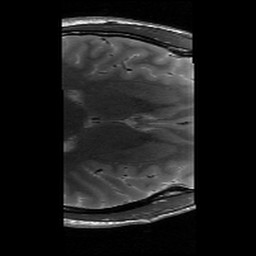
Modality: T2w
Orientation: axial
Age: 26
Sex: male
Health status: healthy
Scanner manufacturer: siemens
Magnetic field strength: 3 T
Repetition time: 6 s
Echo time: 0.064 s